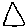
Label: triangle